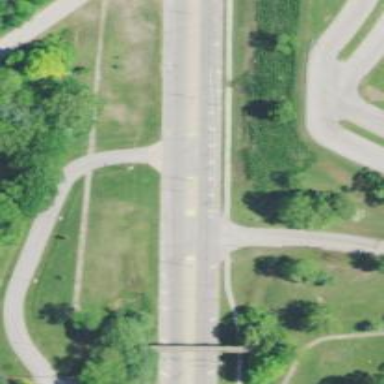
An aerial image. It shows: Secondary road.